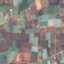
Land use / land cover: PermanentCrop